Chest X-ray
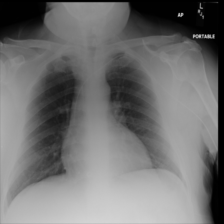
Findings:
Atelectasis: negative
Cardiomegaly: negative
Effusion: negative
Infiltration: negative
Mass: negative
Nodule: negative
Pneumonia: negative
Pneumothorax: negative
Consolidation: negative
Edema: negative
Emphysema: negative
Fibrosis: negative
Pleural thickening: negative
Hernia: negative